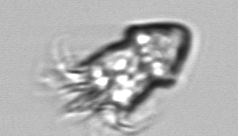
Label: Strombidium_inclinatum